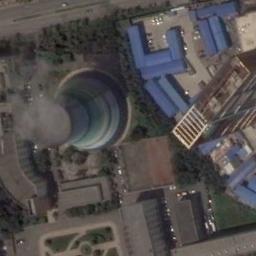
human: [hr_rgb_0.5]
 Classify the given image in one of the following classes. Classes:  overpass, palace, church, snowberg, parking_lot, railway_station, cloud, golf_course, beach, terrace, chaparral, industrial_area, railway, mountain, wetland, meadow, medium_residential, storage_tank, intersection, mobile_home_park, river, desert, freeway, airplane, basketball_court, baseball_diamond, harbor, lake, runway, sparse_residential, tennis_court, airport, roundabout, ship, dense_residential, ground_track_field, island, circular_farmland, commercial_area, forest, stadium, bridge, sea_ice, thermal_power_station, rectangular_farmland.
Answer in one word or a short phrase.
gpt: thermal_power_station